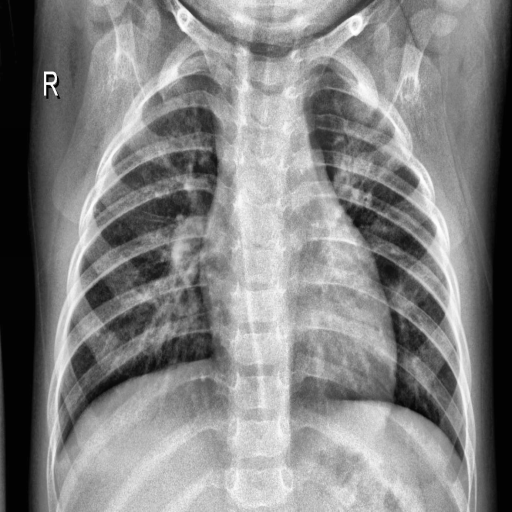
Finding: PNEUMONIA